Field crop: tomato
Growth stage: 1
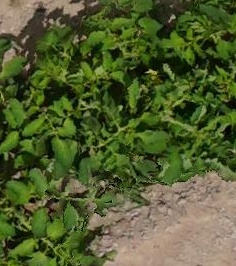
Species: tomato